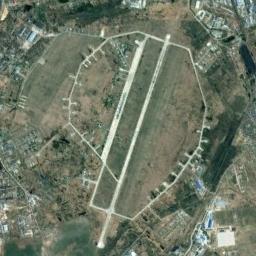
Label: airport